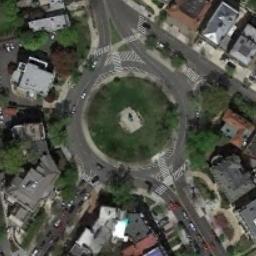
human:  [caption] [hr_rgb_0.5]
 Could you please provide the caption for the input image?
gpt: There are many moving and waiting vehicles at the roundabout, And there are some buildings and some trees and a few lawns around the roundabout .

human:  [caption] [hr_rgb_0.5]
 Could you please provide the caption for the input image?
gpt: The roundabout with some exits and entrances is in the residential area and a lawn is in the middle of the roundabout .

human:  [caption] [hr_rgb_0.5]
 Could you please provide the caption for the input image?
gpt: The roundabout is on the grass next to trees and buildings .

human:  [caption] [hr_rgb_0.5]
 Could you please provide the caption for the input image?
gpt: There are many buildings around the roundabout .

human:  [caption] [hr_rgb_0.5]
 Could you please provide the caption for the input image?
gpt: There are some buildings and green trees beside the roundabout .